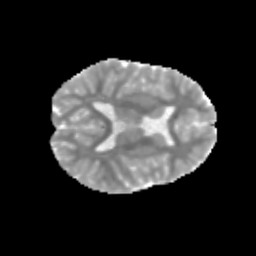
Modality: MD
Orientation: axial
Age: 11
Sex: female
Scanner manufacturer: siemens
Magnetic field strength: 3 T
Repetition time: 3.8 s
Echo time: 0.07 s